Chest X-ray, AP view. Patient: 76 years old, sex M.
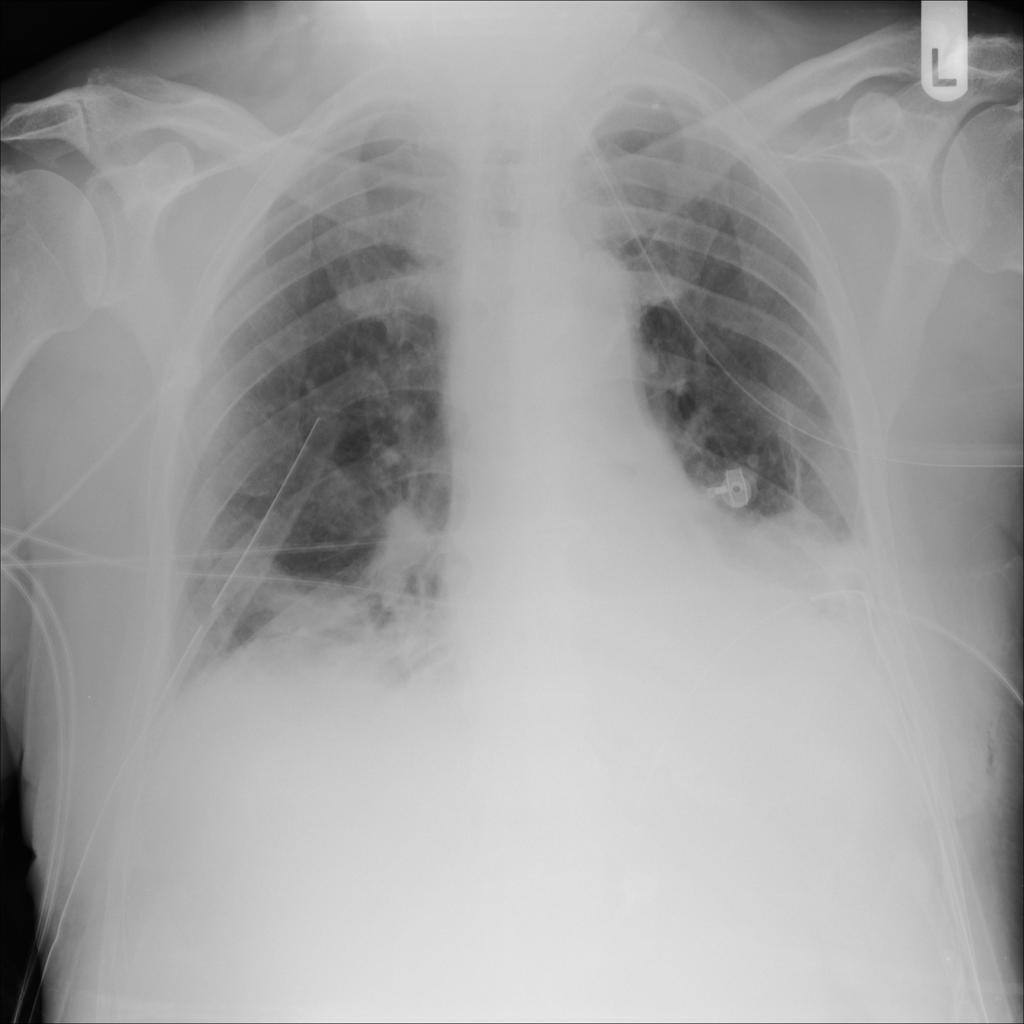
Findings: Emphysema